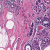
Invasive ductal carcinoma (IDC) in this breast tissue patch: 0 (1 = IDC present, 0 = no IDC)